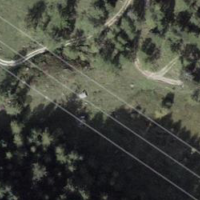
EUNIS habitat code: 41
Species observed at this site:
Erebia ligea